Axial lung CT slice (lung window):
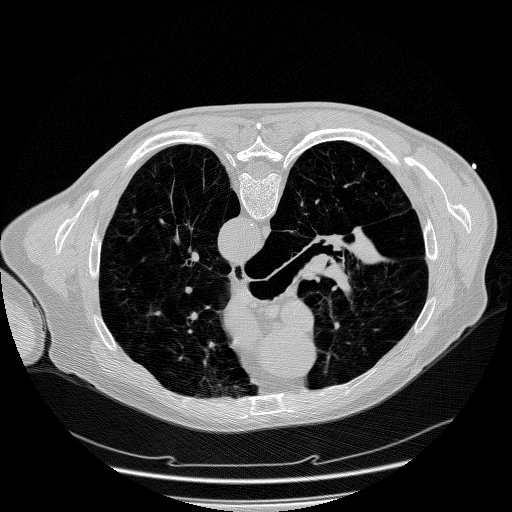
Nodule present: no